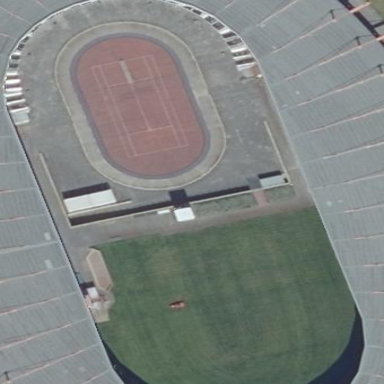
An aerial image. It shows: Sports center on leisure land.